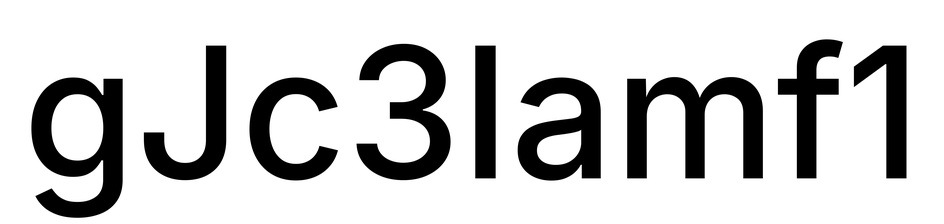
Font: Inter_Medium